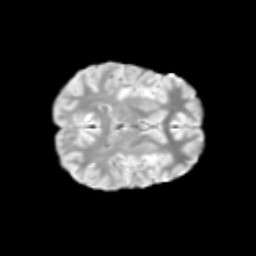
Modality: T2w
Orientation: axial
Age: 14
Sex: female
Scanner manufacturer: siemens
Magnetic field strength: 3 T
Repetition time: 3.8 s
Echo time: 0.07 s